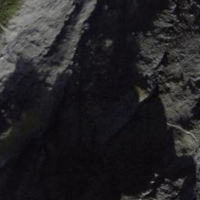
EUNIS habitat code: 48
Species observed at this site:
Saxifraga aizoides